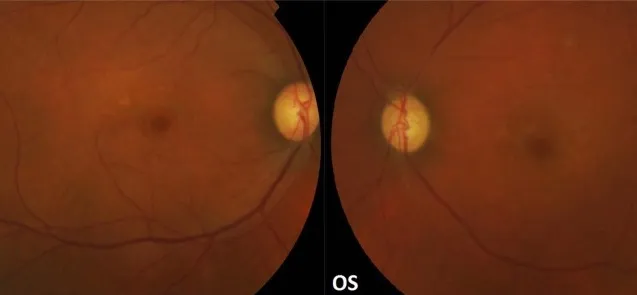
Color fundus photograph showing optic disc pallor and foveal atrophic changes in a bull's eye configuration in both eyes.
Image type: ophthalmic_imaging (fundus_photograph)